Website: walmart
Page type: address-validator
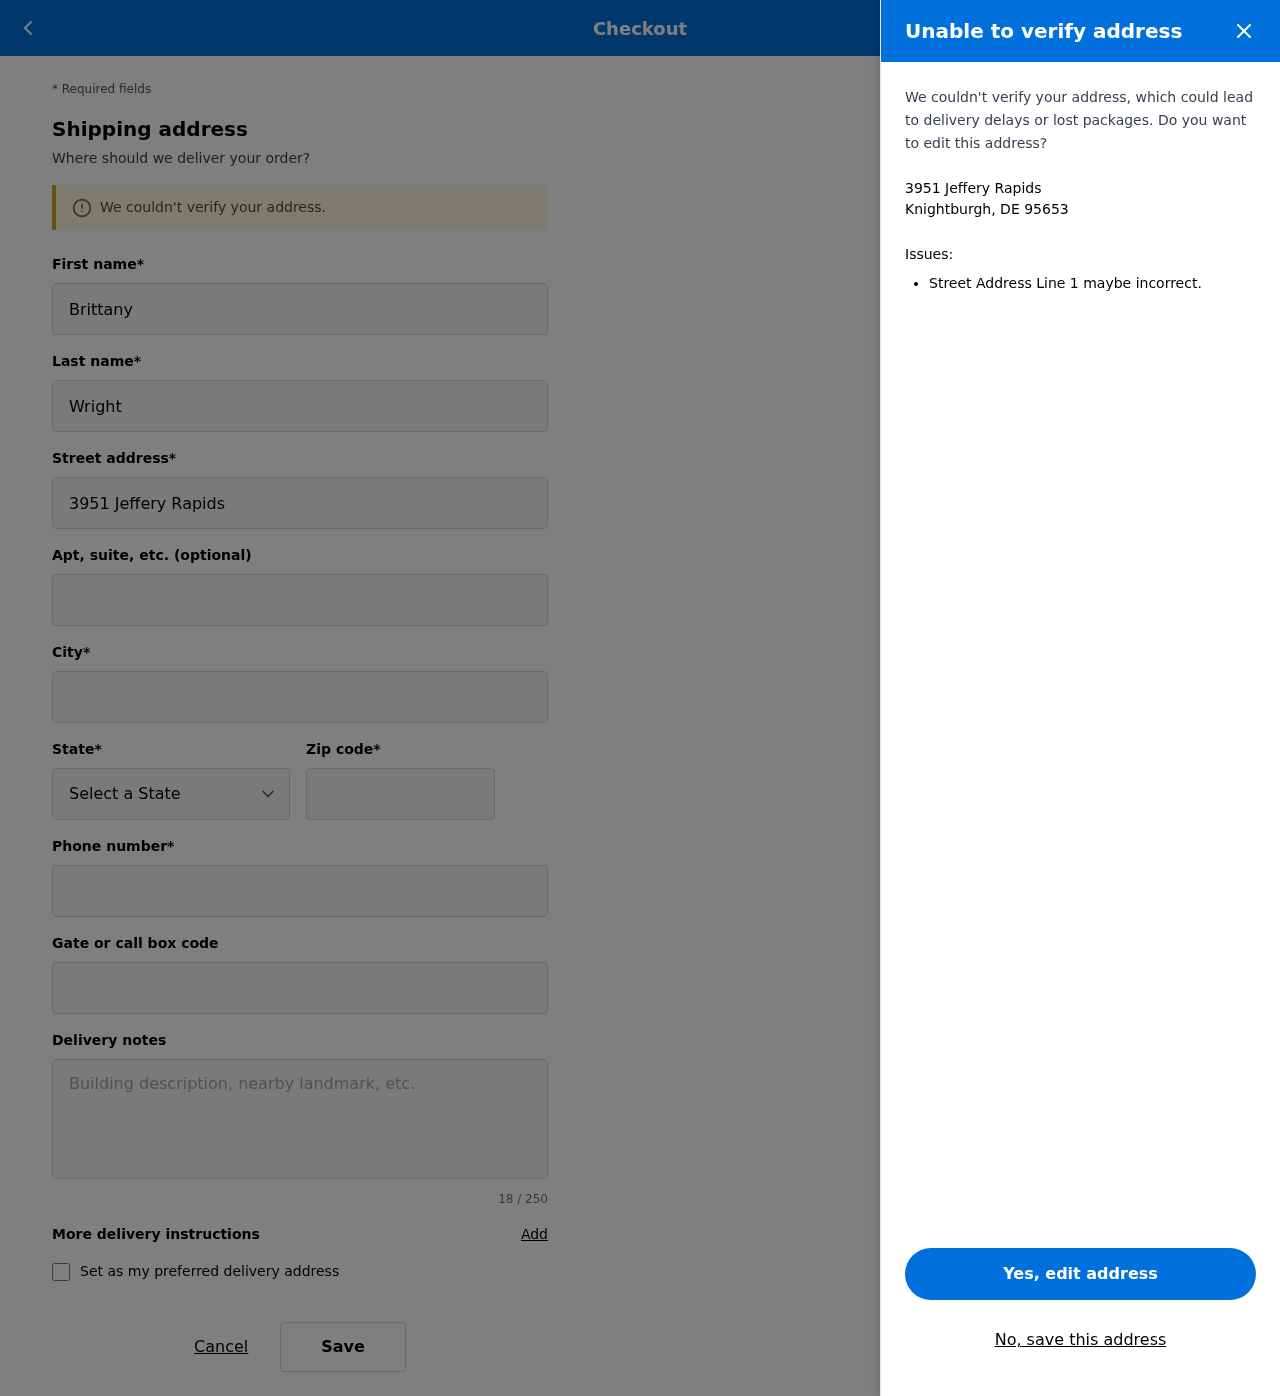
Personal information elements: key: PII_CITY_STATE_ZIP
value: Knightburgh, DE 95653
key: PII_DELIVERY_INSTRUCTIONS
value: Leave with doorman
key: PII_STATE_ABBR
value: DE
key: PII_STREET
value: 3951 Jeffery Rapids
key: PII_FIRSTNAME
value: Brittany
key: PII_LASTNAME
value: Wright
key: PII_CITY
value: Knightburgh
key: PII_POSTCODE
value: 95653
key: PII_PHONE
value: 2903849538
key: PII_SECURITY_CODE
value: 645